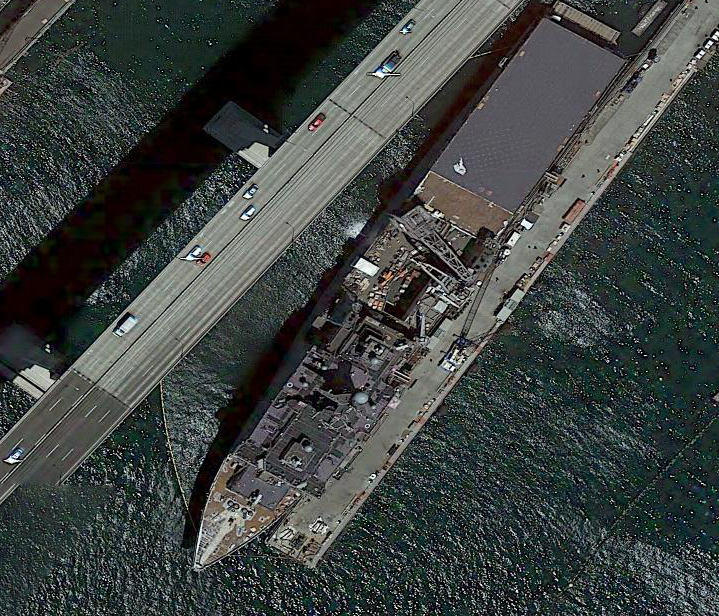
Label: combat